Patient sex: F
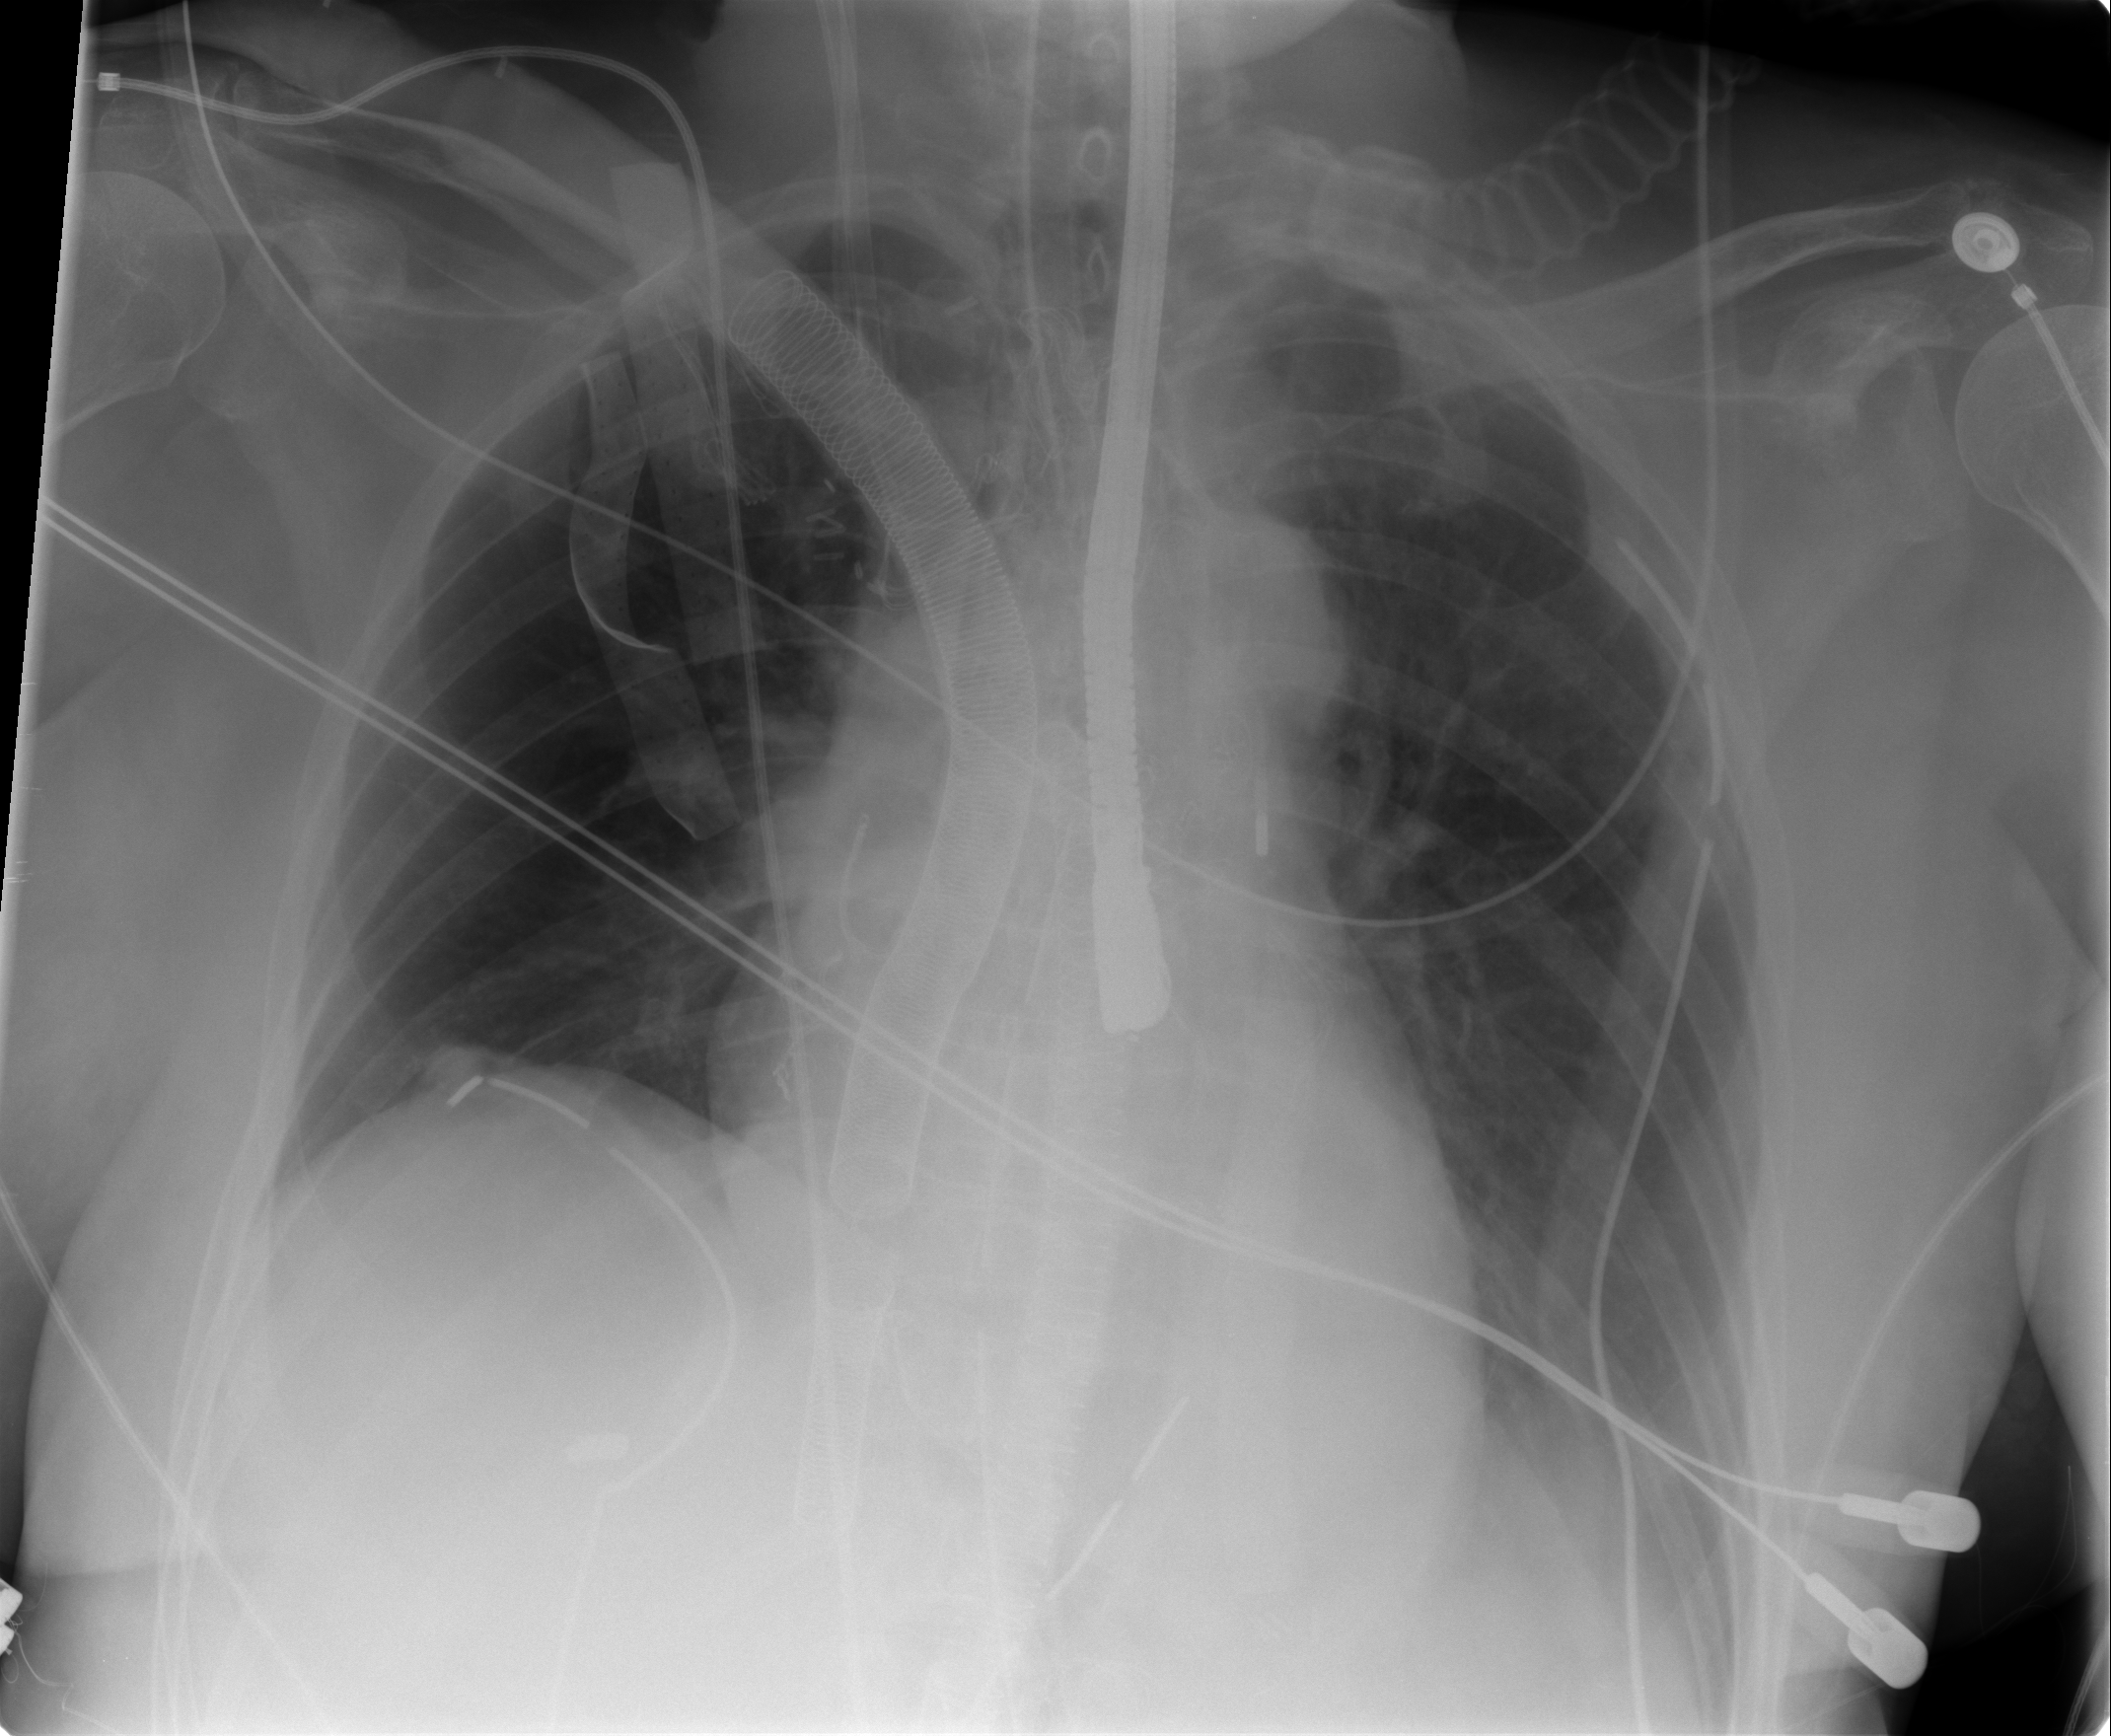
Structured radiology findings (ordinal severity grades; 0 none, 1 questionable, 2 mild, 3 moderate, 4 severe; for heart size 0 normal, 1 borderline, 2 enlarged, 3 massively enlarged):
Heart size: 1
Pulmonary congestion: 0
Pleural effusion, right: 0
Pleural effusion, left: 1
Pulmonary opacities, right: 0
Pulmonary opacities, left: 0
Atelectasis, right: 1
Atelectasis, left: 1